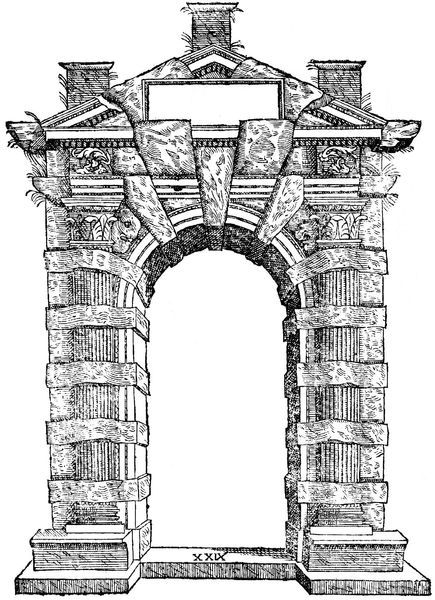
Titel: Architettura et Prospettiva
Künstler: Sebastiano Serlio
Schlagwörter: weiß, schwarz, säulen, zeichnung, architektur, sockel, stein, kamin, bogen, massiv, stufe, tor, eng, tusche, ruine, stich, korinthisch, bauwerk, ruin, 19, xxix, 1j9